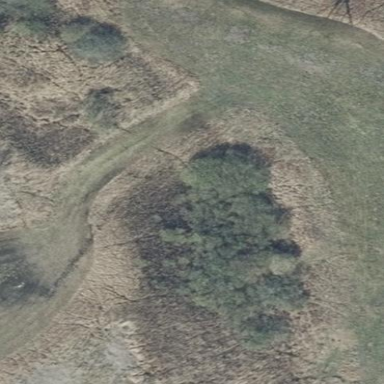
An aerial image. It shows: Swamp in wetland area.